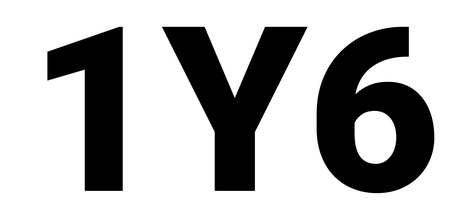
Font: Roboto_Black